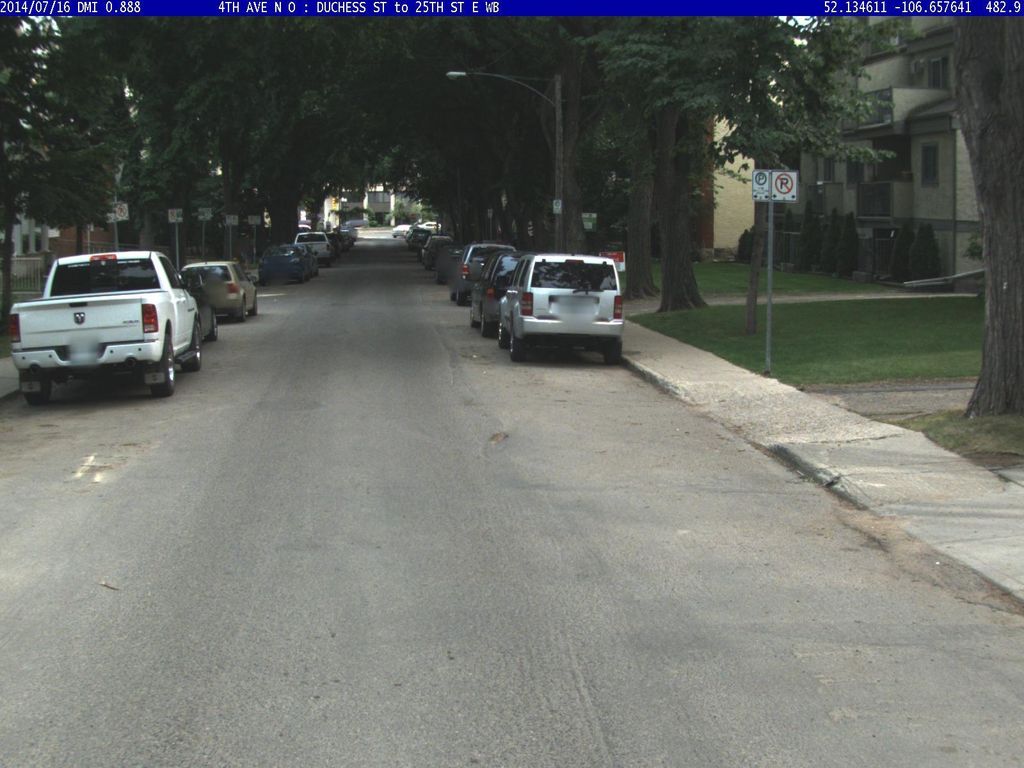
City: saskatoon